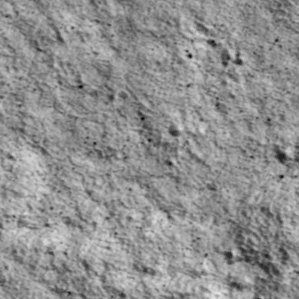
Label: non_frost